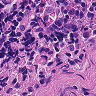
Metastatic tissue present: no